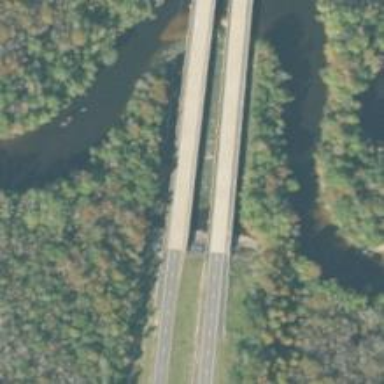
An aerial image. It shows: Bridge over motorway.